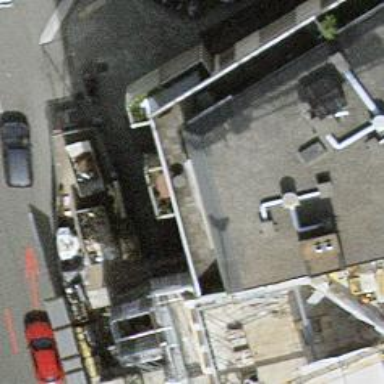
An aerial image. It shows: Café.